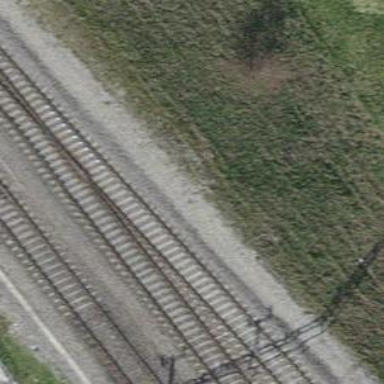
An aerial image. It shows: Railway siding with one electrified track and contact line.